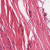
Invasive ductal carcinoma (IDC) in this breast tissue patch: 0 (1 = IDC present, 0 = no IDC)